Field crop: tomato
Growth stage: 1
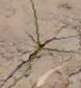
Species: cyperus